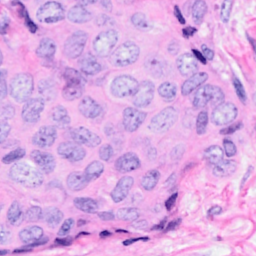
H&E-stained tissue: Breast